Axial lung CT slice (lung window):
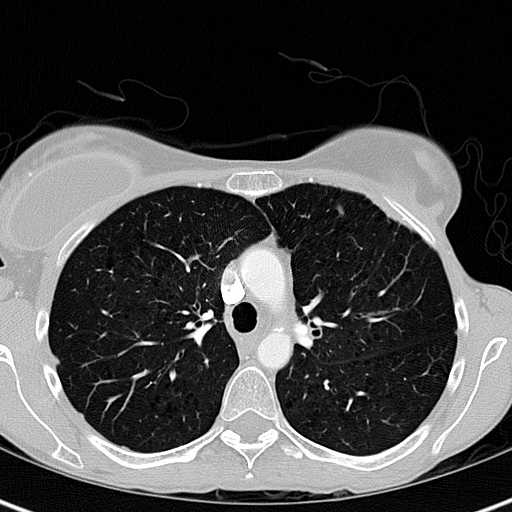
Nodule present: no